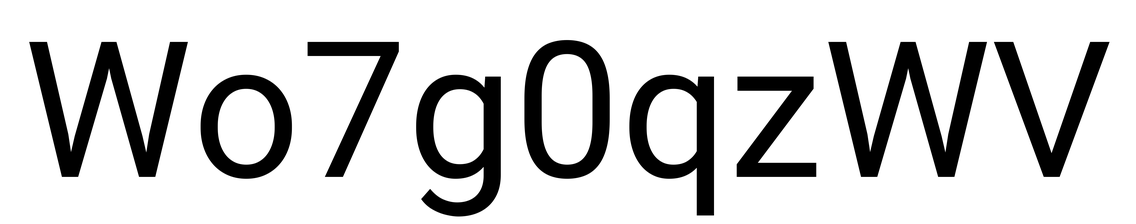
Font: Roboto_Regular